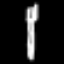
Label: fork